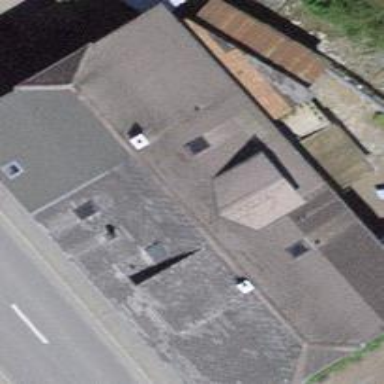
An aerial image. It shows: Gabled roof on residential building.